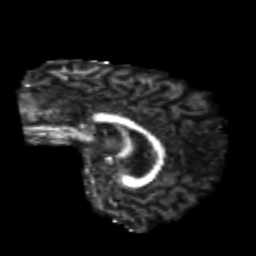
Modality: FA
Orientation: sagittal
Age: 24
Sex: male
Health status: healthy
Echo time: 0.074 s